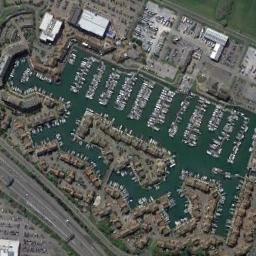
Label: harbor